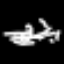
Label: squiggle